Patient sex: M
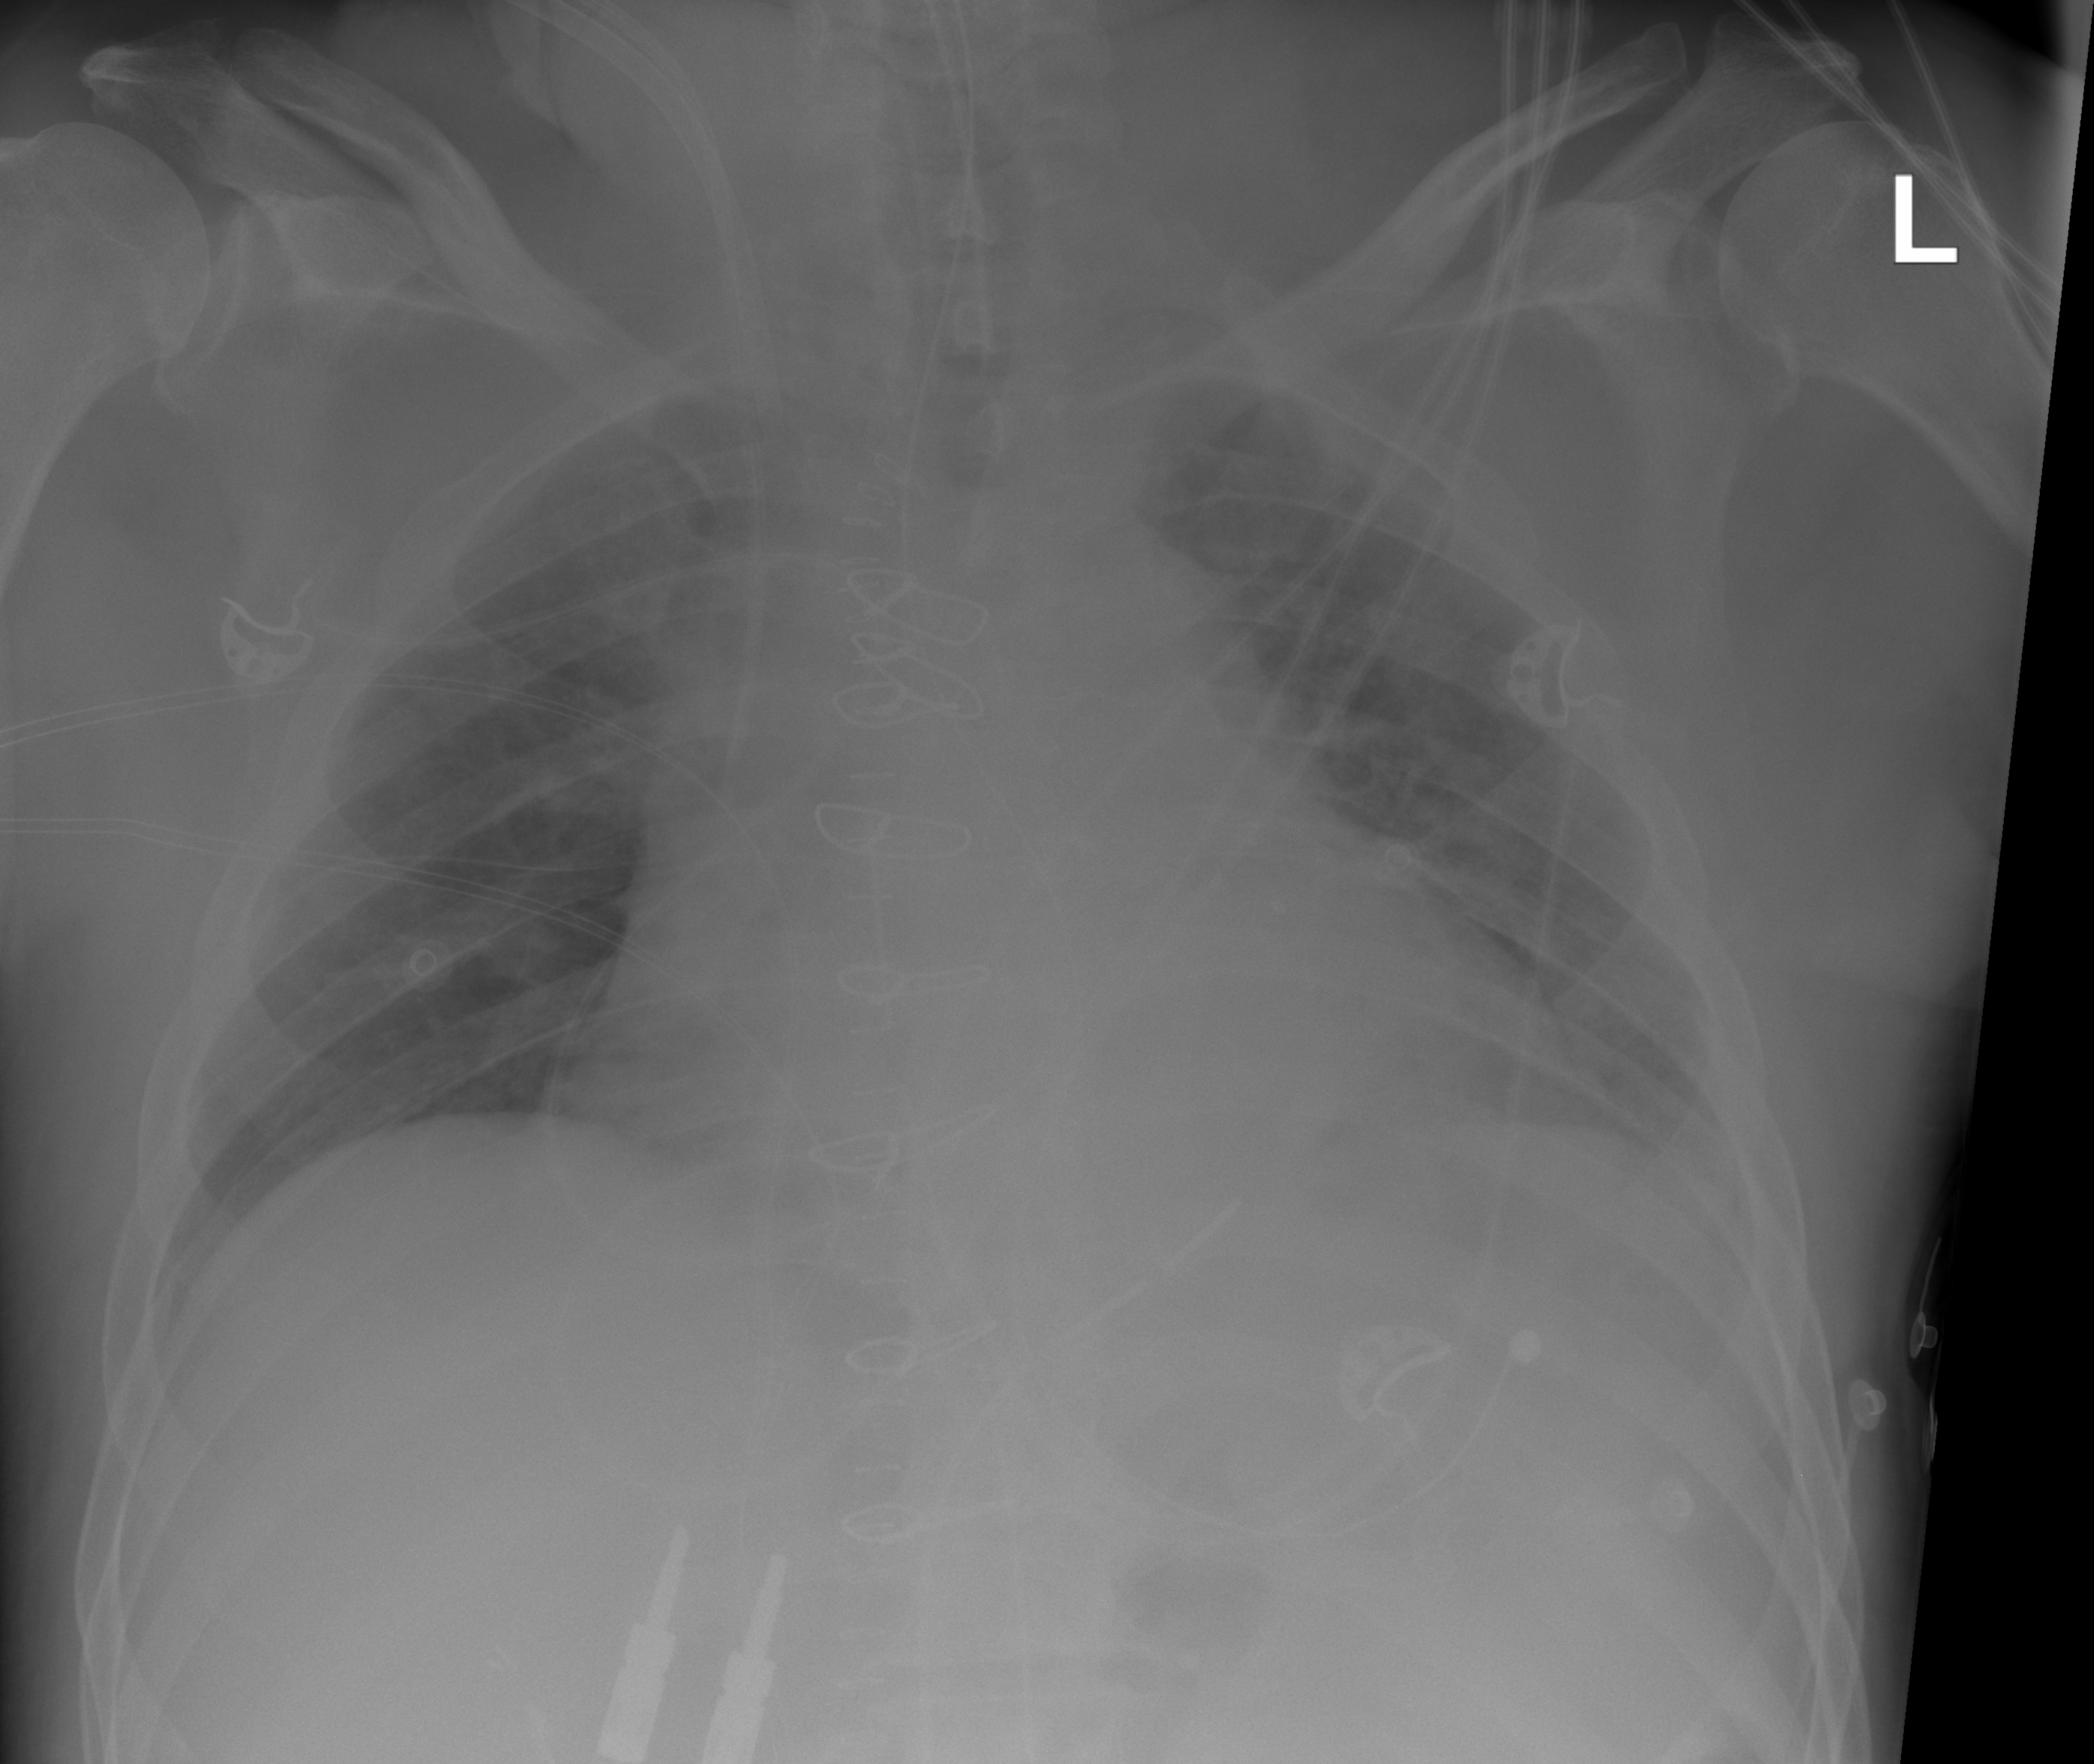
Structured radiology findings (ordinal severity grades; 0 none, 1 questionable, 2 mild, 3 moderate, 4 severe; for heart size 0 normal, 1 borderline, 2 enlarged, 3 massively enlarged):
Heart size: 2
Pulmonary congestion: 2
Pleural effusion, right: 0
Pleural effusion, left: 2
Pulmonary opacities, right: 0
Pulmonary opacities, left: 0
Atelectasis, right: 0
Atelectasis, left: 2